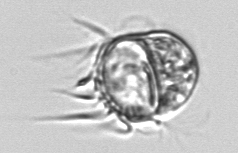
Label: Leegaardiella_ovalis